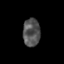
Tissue: skin
Cell type: Epithelial cells
Senescence score: 0.2431
Nuclear area (px): 471
Mean DAPI intensity: 83.514